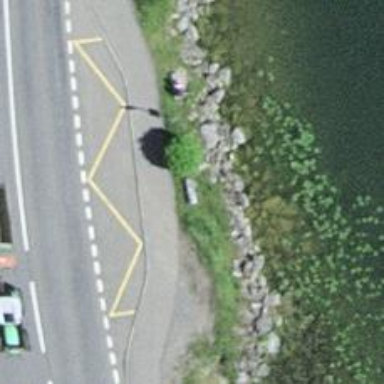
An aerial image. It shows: Bench for seating.